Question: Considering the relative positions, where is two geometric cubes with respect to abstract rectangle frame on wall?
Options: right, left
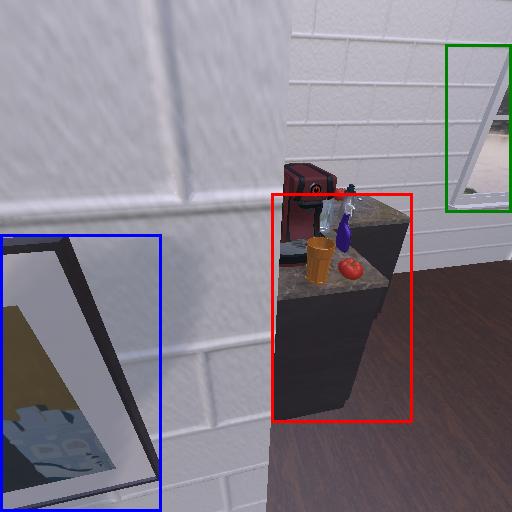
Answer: right